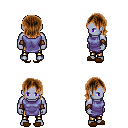
a pixel art fantasy rpg character, male body template, dark elf, purple skin, chain tabard jacket, gold greaves, brown long bangs hairstyle, leather bracers, brown slippers, four views (front, back, left, right), 2x2 character sprite sheet, small pixel art, hard edges, no anti-aliasing